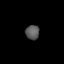
Tissue: lung
Cell type: Others
Senescence score: 0.243
Nuclear area (px): 192
Mean DAPI intensity: 90.943